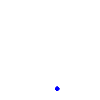
Particle: pion